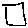
Label: square